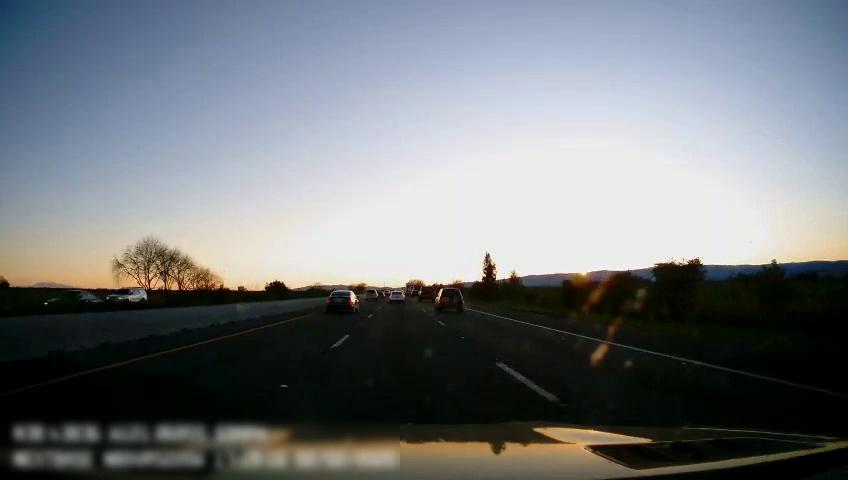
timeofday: Dusk/Dawn/Twilight
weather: Sunny
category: Drivable Space
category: Vehicles | SUV
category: Vehicles | Car
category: Vehicles | Truck
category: Vehicles | Truck
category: Vehicles | SUV
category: Vehicles | SUV
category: Vehicles | Car
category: Vehicles | Car
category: Lanes | Current Lane
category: Lanes | Alternate Lane
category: Lanes | Alternate Lane
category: Lanes | Alternate Lane